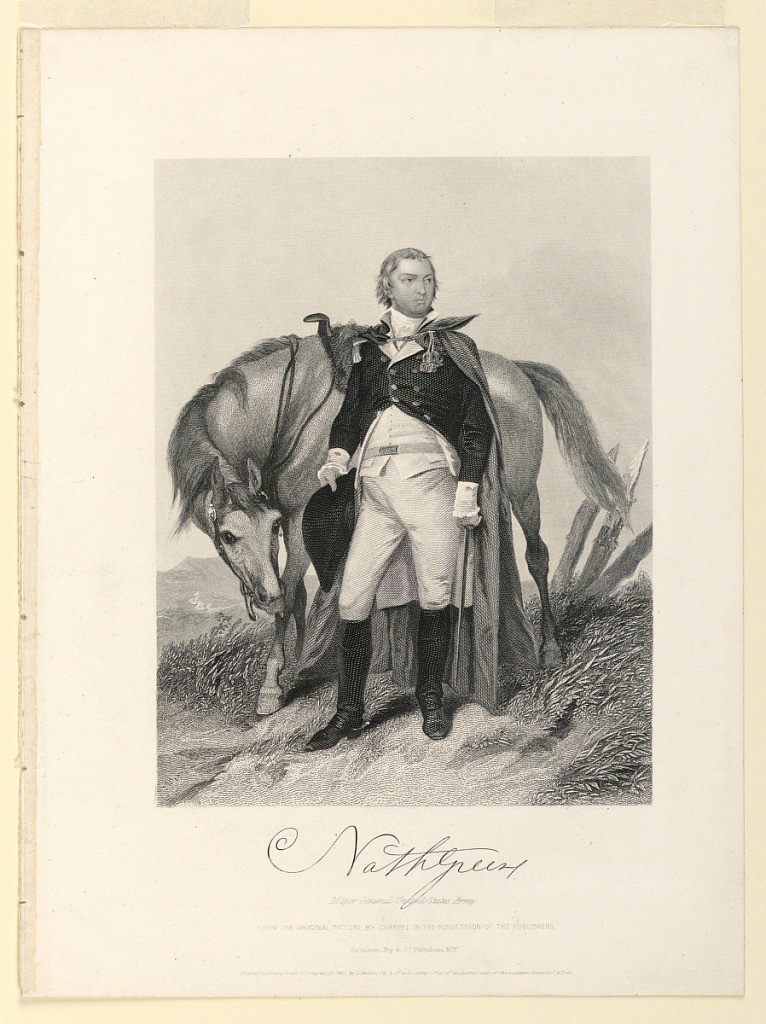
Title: Portrait of Nathanael Greene
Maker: Alonzo Chappel, 1828 - 1887
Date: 1862
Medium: Steel engraving on paper
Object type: Print
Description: Full length portrait of the American Revolutionary general, Nathanial Greene (1742-1786), shown standing before his horse in an open mountainous landscape. He wears a long cape.